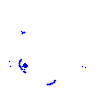
Particle: proton